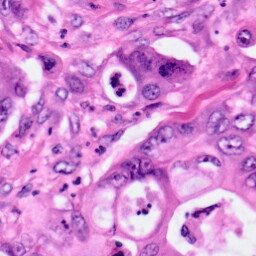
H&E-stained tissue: Pancreatic